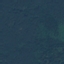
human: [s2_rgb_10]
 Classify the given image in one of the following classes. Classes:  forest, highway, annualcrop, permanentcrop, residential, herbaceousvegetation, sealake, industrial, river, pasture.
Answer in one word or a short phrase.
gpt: Forest